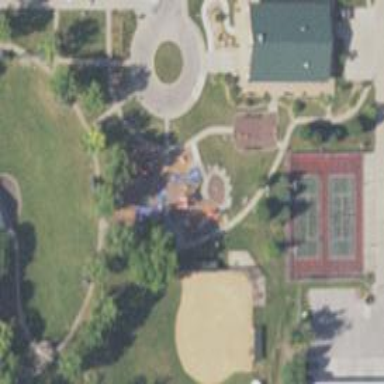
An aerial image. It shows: Playground with springy equipment.